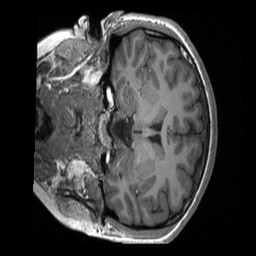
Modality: T1w
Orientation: coronal
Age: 21
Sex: female
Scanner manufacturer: siemens
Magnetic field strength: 3 T
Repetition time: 2.4 s
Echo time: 0.00224 s